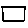
Label: square